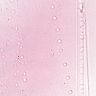
Metastatic tissue present: no